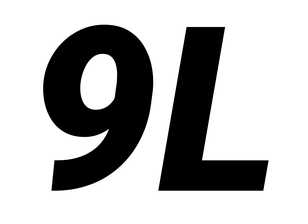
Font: Roboto-Italic_Black_Italic